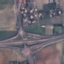
Label: Highway